The image is a wavelet scalogram (time versus scale/frequency) of a rolling-element bearing's vibration signal. Determine the bearing's health state. Answer with exactly one of: normal, inner_race, outer_race, ball.
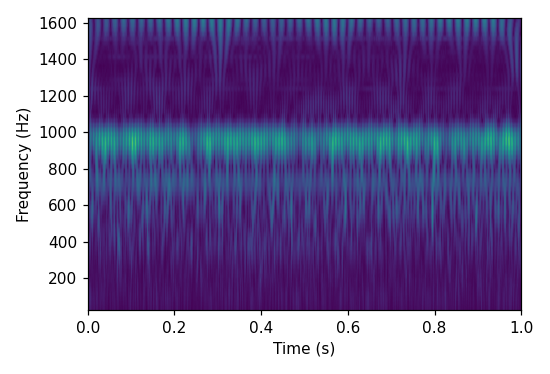
Answer: normal